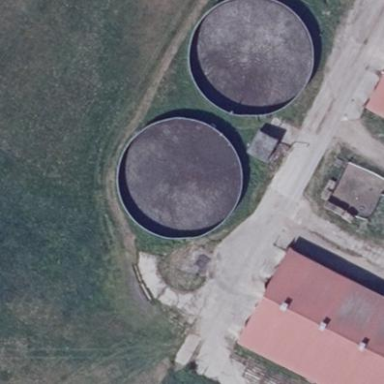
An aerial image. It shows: Storage tank with man-made structure.